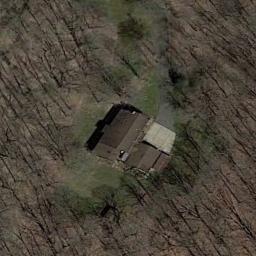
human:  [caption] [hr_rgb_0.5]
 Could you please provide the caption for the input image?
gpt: The sparse residential is on the grass next to some trees and bare land .

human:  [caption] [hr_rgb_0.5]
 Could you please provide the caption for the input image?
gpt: There are circular swimming pools beside this house .

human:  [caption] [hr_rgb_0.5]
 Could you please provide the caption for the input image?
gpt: There are several houses of various sizes and many withered trees in a sparse residential area .

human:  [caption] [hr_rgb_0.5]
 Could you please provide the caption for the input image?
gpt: Many trees are beside the sparse residential .

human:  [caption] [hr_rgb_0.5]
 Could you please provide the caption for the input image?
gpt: A sparse residential area with many withered trees and a brown building .